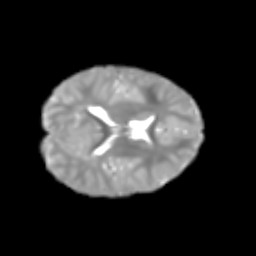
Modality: T2w
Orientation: axial
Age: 7
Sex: male
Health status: healthy